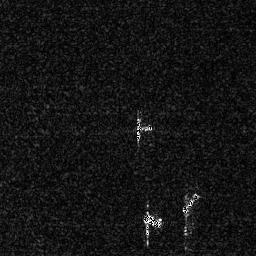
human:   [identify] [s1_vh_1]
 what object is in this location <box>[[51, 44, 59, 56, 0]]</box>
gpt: <ref>1 medium ship at the center</ref>

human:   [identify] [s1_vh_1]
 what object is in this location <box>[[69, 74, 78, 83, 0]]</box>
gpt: <ref>1 medium ship at the bottom right</ref>